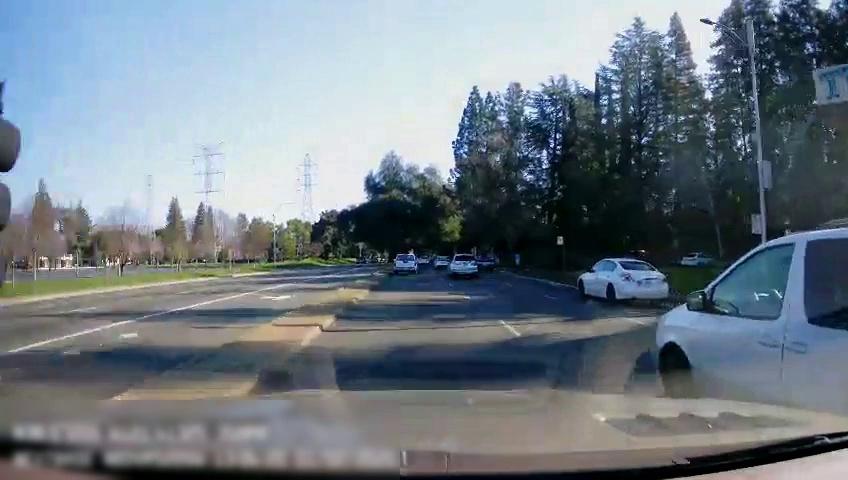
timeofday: Day
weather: Sunny
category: Drivable Space
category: Drivable Space
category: Vehicles | Truck
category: Vehicles | Truck
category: Vehicles | Car
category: Vehicles | Van
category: Vehicles | SUV
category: Vehicles | Car
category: Vehicles | Car
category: Lanes | Opposite Lane
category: Lanes | Current Lane
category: Lanes | Current Lane
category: Lanes | Alternate Lane
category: Traffic | Lights